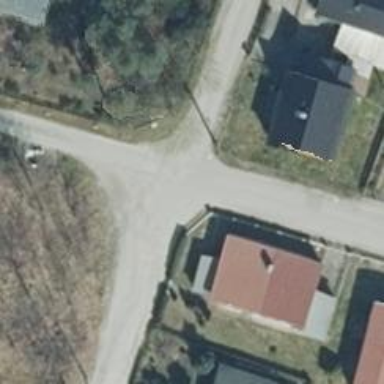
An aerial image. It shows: Asphalt road in residential area.